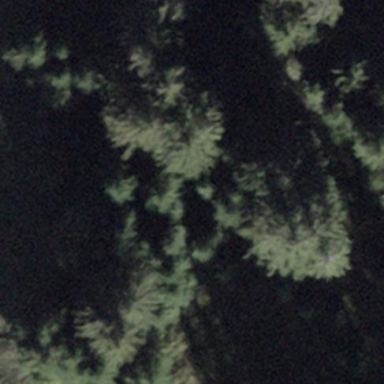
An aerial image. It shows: Forest area.